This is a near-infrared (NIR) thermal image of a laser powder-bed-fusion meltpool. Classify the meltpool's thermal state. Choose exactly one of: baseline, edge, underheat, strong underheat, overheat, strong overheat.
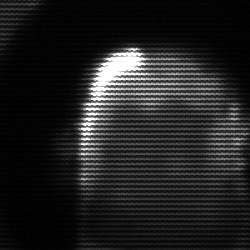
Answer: baseline